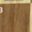
Piece: xx